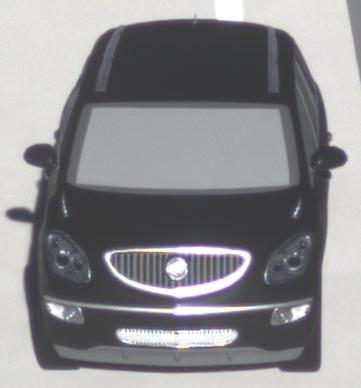
Make: Buick
Model: Enclave
Detailed model: GMT967
Model produced from: 2007
Model produced until: 2017
Doors: 5
Color: black
Road condition: dry road
Daytime: morning or afternoon
Contrast: high contrast